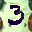
Label: 3